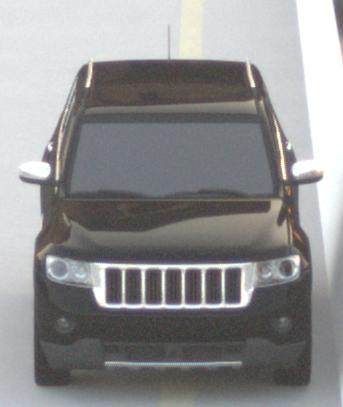
Make: Jeep
Model: Grand Cherokee
Detailed model: WK2
Model produced from: 2010
Model produced until: 2021
Doors: 5
Color: black
Road condition: dry road
Daytime: sunrise or sunset
Contrast: low contrast